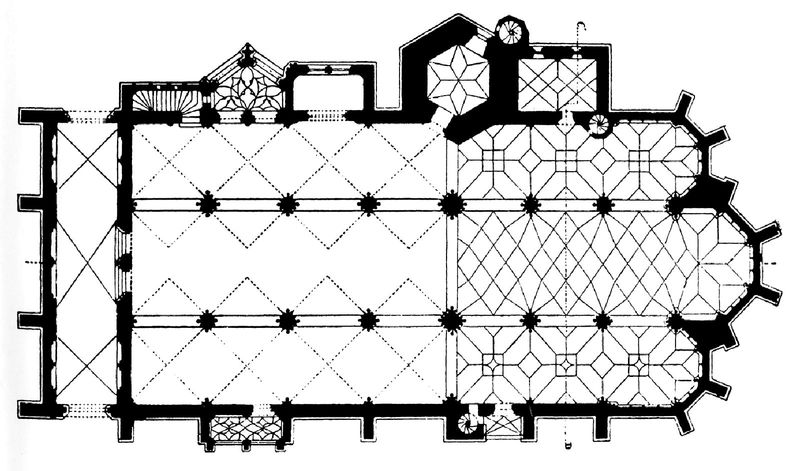
Titel: Steyr, Stadtpfarrkirche
Künstler: Hanns Puchspaum
Standort: Steyr (EU - AUT)
Schlagwörter: weiß, fenster, pfeiler, schwarz, stützen, säulen, zeichnung, muster, ornament, architektur, kirche, decke, turm, schiff, bogen, formen, linien, treppe, eingang, stern, schwarzweiß, entwurf, langhaus, seitenschiff, mauern, apsis, kapelle, basilika, grundriss, teilung, vierung, absis, schwrazweiß, stfen